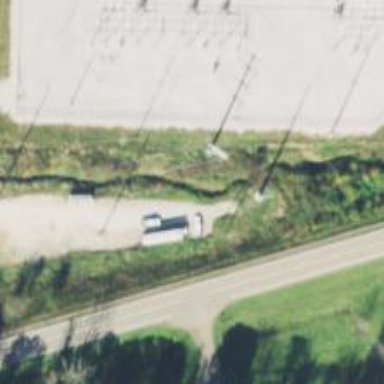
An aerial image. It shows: Power pole.